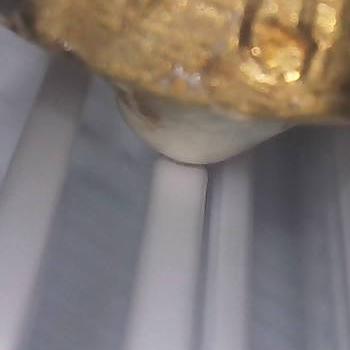
Flow rate: 252%